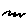
Label: zigzag